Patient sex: M
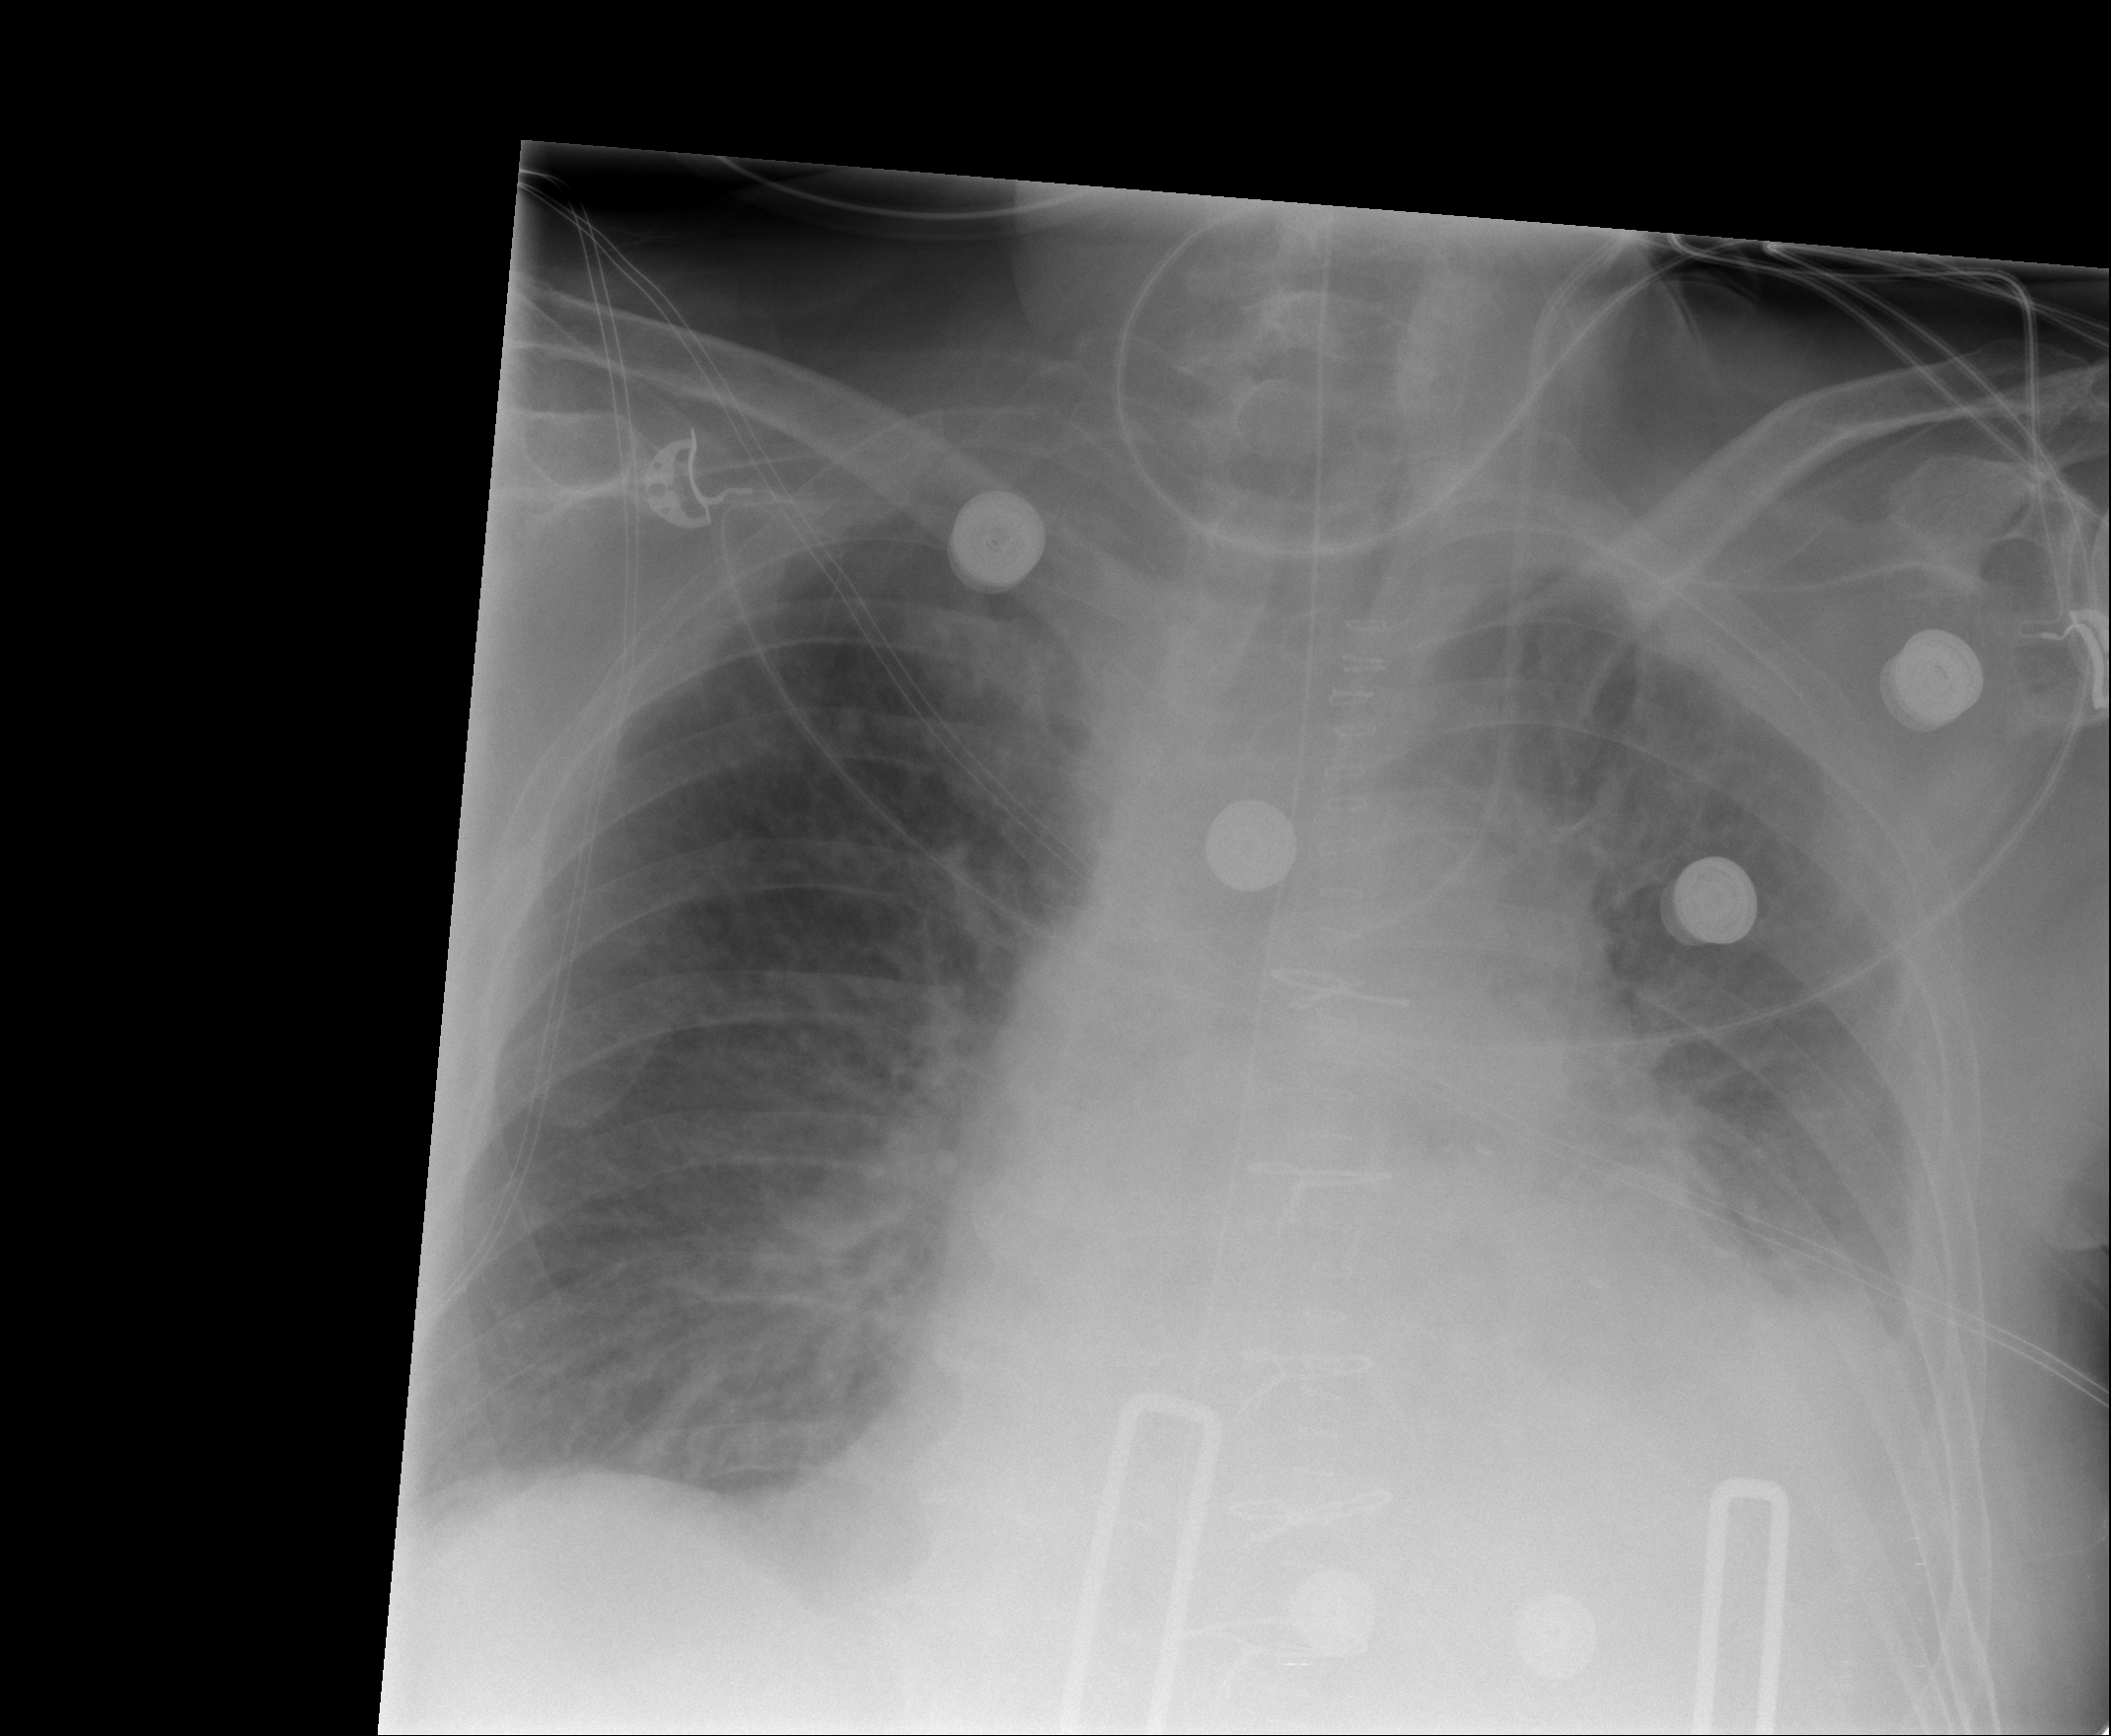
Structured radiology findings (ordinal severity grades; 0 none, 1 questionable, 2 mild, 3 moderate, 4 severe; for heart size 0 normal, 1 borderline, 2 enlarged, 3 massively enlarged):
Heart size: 2
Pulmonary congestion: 3
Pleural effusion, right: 0
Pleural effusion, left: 3
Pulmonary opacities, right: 0
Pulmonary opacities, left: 2
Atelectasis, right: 0
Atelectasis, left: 1